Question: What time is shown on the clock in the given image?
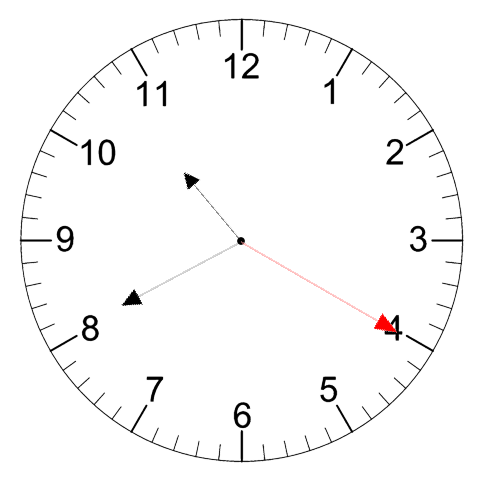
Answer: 10:40:20